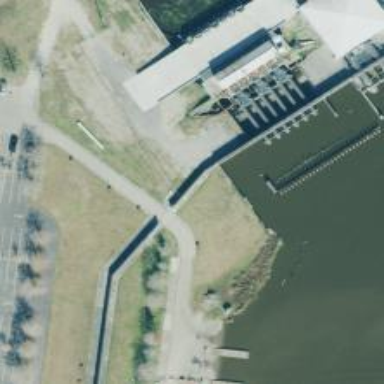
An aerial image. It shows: Lock gate along waterway.